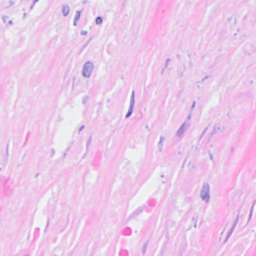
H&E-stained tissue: Breast